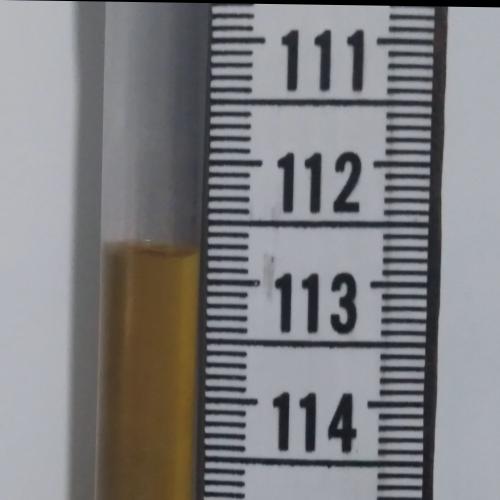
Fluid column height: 112.8 cm